Current action and preconditions to check: path_clear

Your task: For each precondition in the list above, predict whether it will hold at this action.

Consider the current scene as observed from the mobile robot's camera, and analyze the predicted future states of all dynamic agents (e.g., people, animals, vehicles, or any moving entities) within the NEXT SECOND.

IMPORTANT: Only answer "very likely" if you are absolutely certain—based on strong, clear evidence—that a dynamic agent will violate the precondition in the predicted future state. Do NOT answer "very likely" for unlikely, ambiguous, or low-probability risks.

Ask yourself for each precondition: Is there a high probability, with clear and convincing evidence, that the predicted future states of any dynamic agent will interfere with the predicted future state of the currently executing action within the NEXT SECOND, causing that precondition to fail?

Assess the risk level based on these predictions. Use "likely" or "very likely" if motions create a clear risk of interference.

Use "neutral" or "improbable" if agents are nearby but their predicted paths are clearly diverging or non-conflicting.

Failure Risk Categories: "very improbable", "improbable", "neutral", "likely", "very likely"

Answer Format: Output ONLY the probability_of_failure value from these categories: "very improbable", "improbable", "neutral", "likely", "very likely"

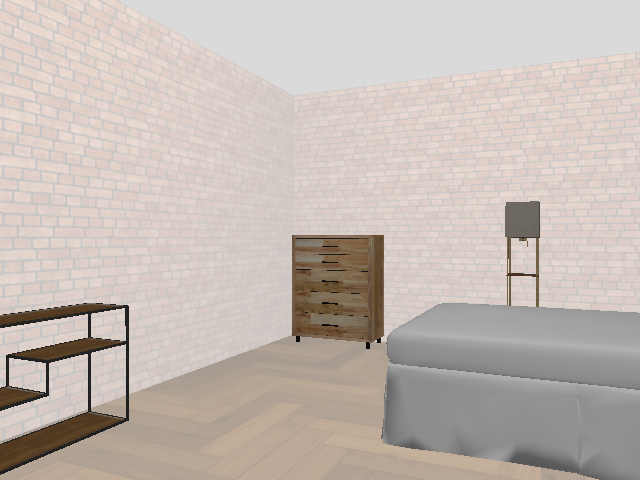

Answer: very improbable